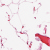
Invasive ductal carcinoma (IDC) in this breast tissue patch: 0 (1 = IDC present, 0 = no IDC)